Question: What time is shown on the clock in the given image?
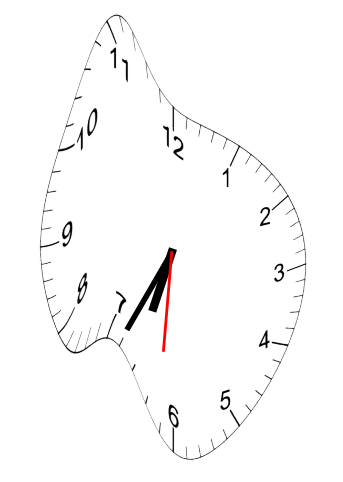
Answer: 06:34:31